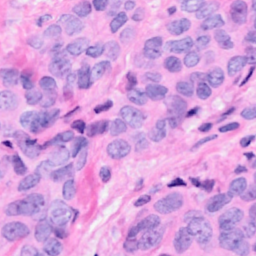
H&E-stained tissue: Breast